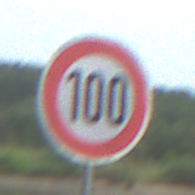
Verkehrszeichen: Geschwindigkeit100
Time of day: Midday
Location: Roofed (Beach)
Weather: Overcast
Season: NotSpecified
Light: Natural